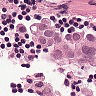
Metastatic tissue present: yes